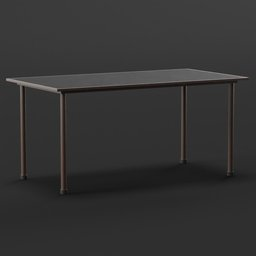
Label: furniture